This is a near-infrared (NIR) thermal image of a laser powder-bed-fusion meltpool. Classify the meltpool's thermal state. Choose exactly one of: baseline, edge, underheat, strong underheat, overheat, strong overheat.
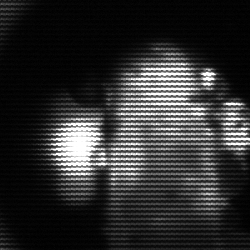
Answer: strong underheat